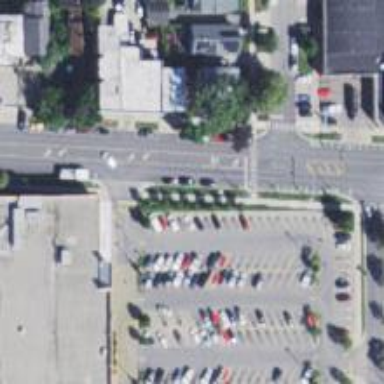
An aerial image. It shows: Footway crossing with zebra markings.